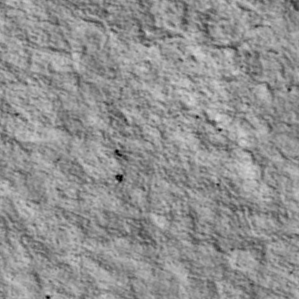
Label: non_frost